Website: walmart
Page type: account-selection
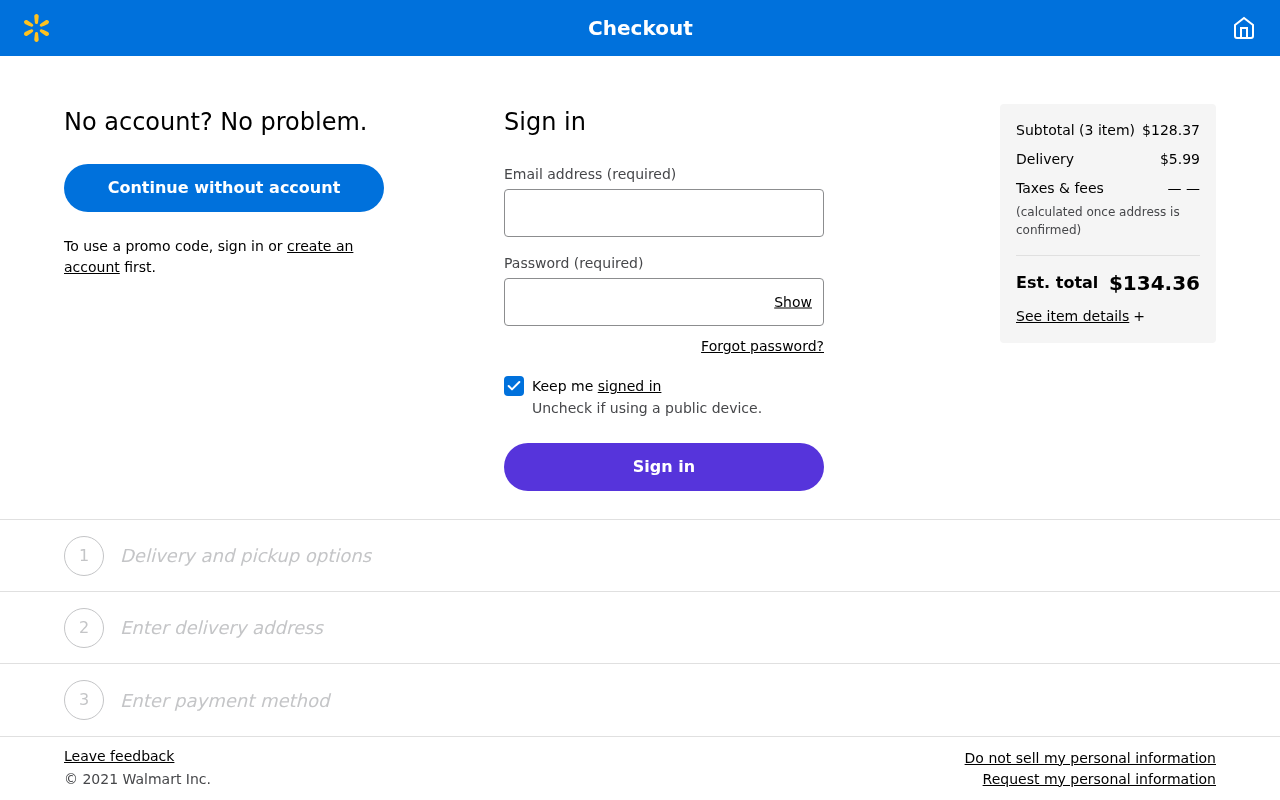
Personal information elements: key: PII_EMAIL
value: lawrenceprice@hotmail.com
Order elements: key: ORDER_NUM_ITEMS
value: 3
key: ORDER_SUBTOTAL
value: $128.37
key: ORDER_SHIPPING_COST
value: $5.99
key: ORDER_TOTAL
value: $134.36